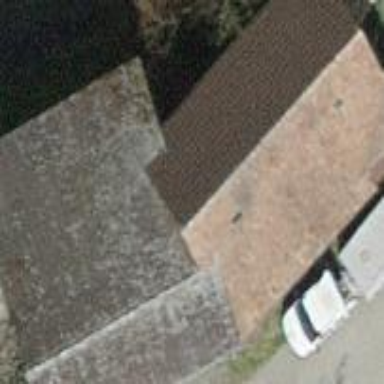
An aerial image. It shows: Garage building.